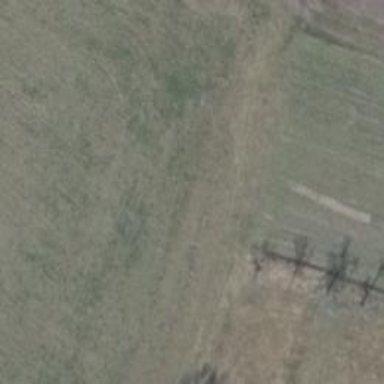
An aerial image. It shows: Grass track with grade5 track type.